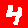
Digit: 4